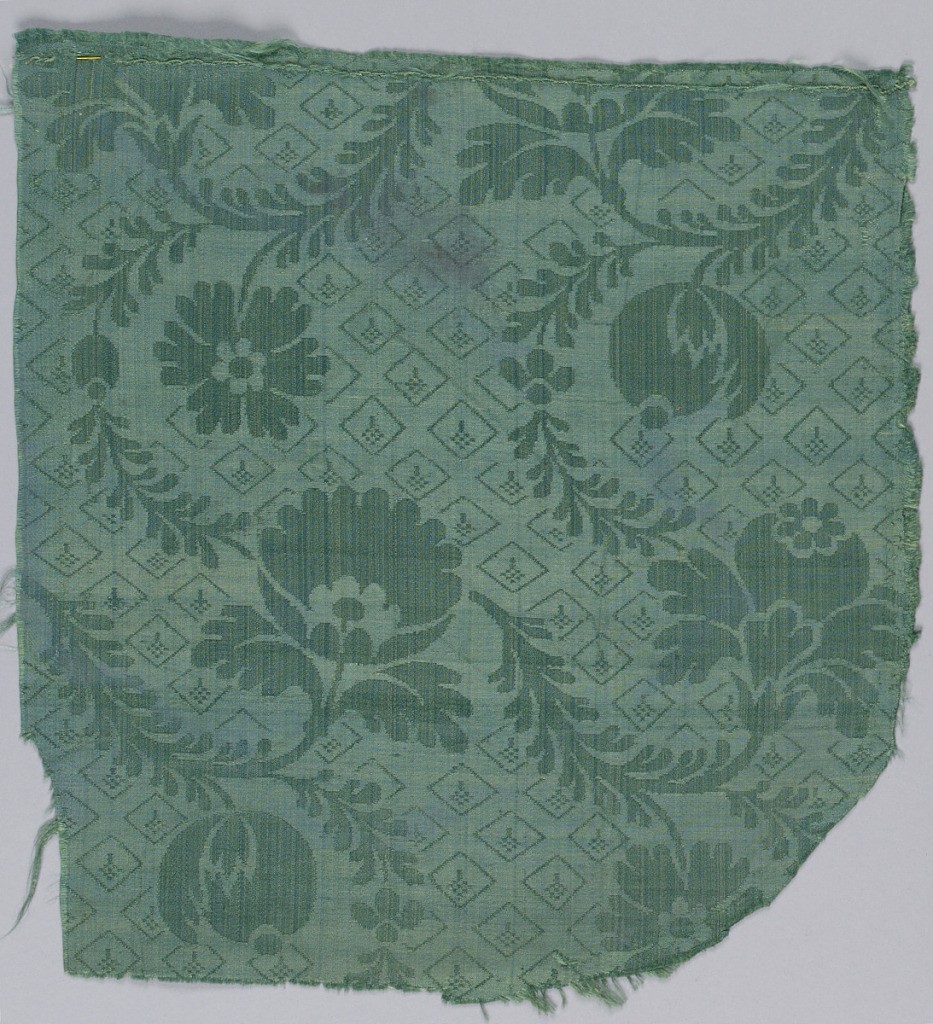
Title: Fragment
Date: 18th century
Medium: slik Technique: 5-harness satin damask
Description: Green silk with a diaper ground and horizontal rows of flowers and fruit on curving stems with tiny leaves. Alternate horizontal rows turn left and right.